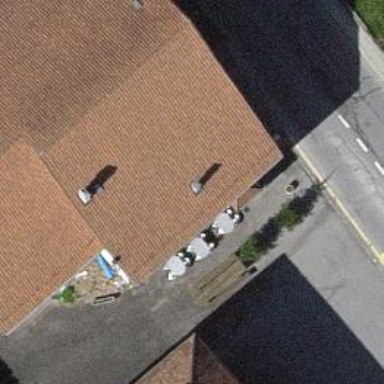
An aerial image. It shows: Restaurant.